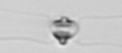
Label: Chaetoceros_didymus